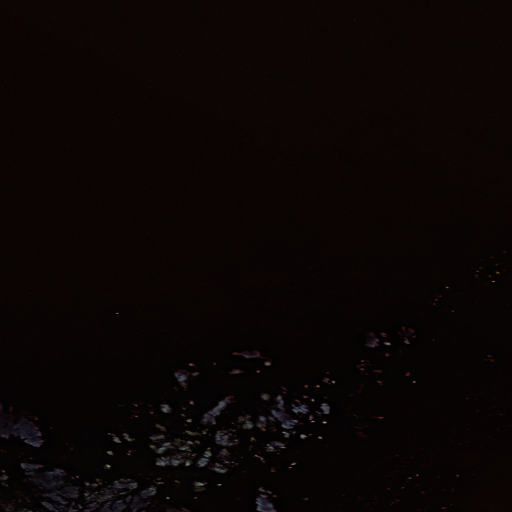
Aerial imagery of bar in Alaska named Pinnacle Rock containing only unknown